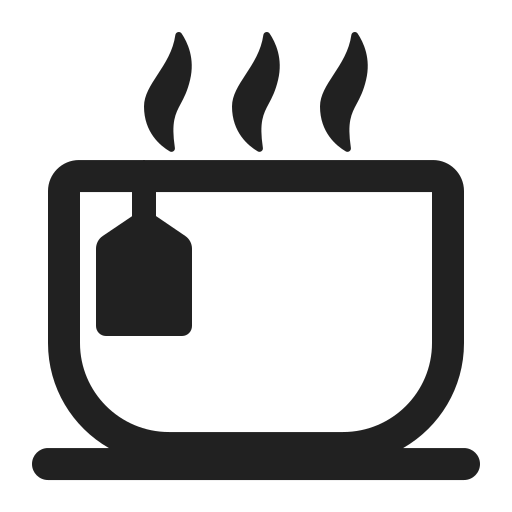
teacup without handle high contrast